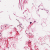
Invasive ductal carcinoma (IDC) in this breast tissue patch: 0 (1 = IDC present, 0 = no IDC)